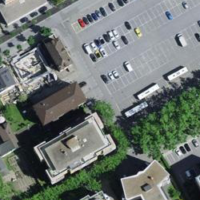
EUNIS habitat code: 54
Species observed at this site:
Carduelis carduelis